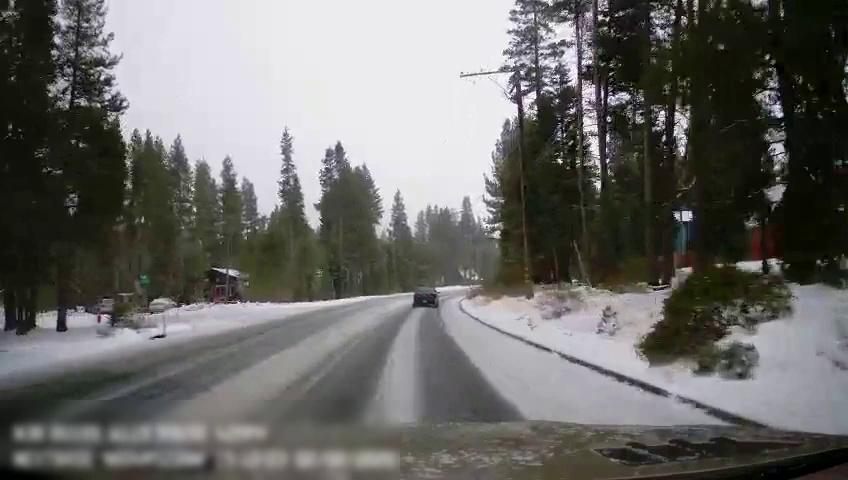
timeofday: Day
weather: Snowy
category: Drivable Space
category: Vehicles | Car
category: Vehicles | Car
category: Vehicles | Car